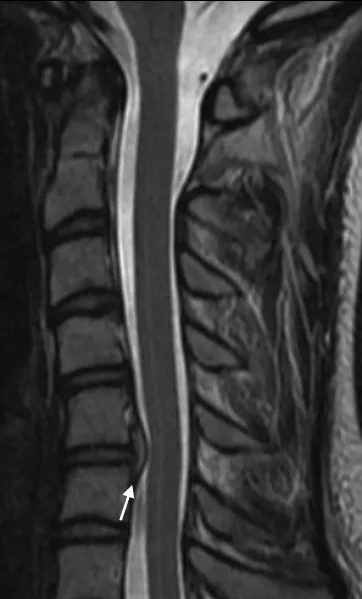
Sagittal magnetic resonance imaging (T2). Six weeks later (B) the mass has decreased in size, the remaining disc C5/C6 is intact.
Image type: radiology (mri)